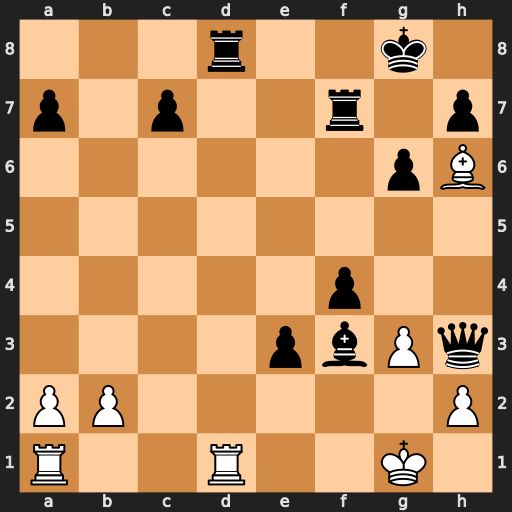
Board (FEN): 3r2k1/p1p2r1p/6pB/8/5p2/4pbPq/PP5P/R2R2K1
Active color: w
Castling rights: -
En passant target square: -
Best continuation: Rxd8+ Rf8 Rxf8#